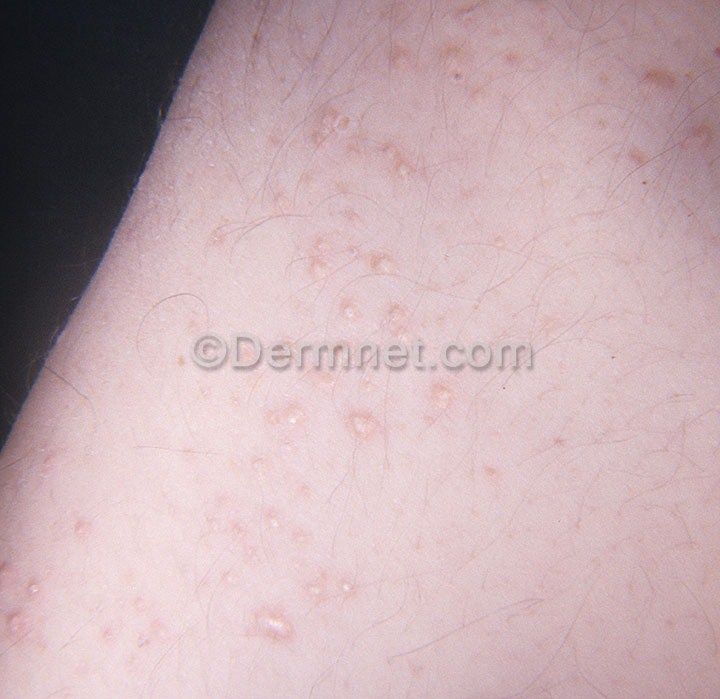
Disease: Systemic Disease